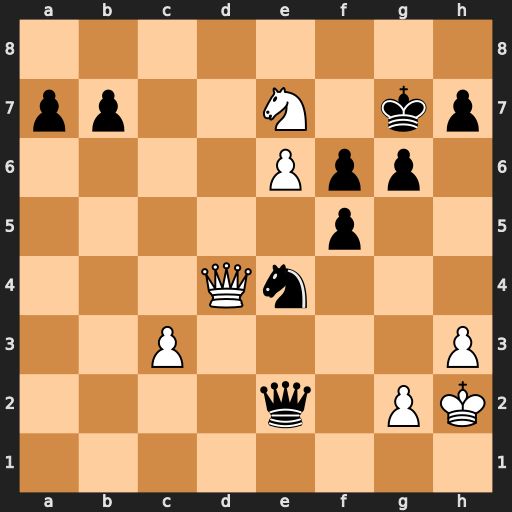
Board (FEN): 8/pp2N1kp/4Ppp1/5p2/3Qn3/2P4P/4q1PK/8
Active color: w
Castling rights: -
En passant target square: -
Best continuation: Qd7 Kh6 Ng8+ Kg5 Qxh7 Qh5 Qc7 f4 Qxb7